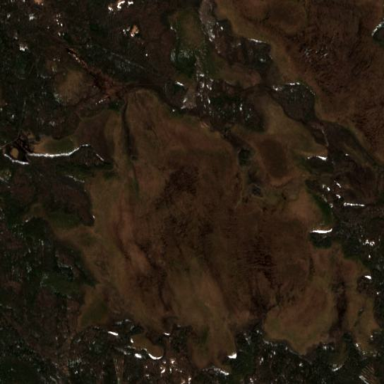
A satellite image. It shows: Bog wetland area.